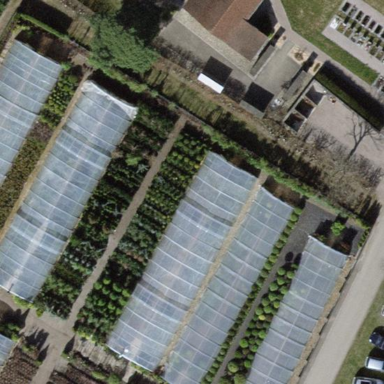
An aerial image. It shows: Greenhouse.